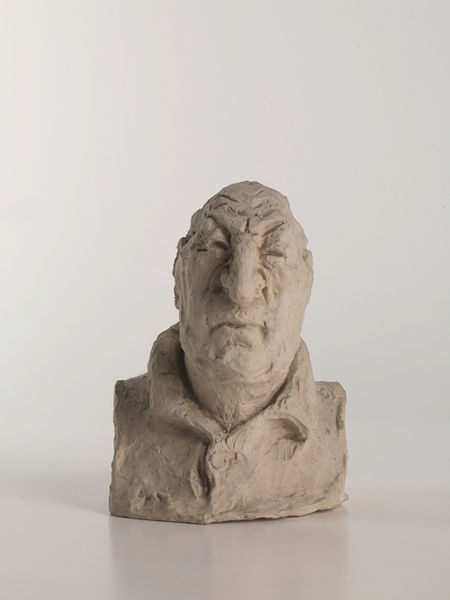
Titel: Graf François-Dominique Reynaud de Montlosier
Künstler: Honoré Daumier
Standort: Karlsruhe
Institution: Staatliche Kunsthalle Karlsruhe
Schlagwörter: kopf, mann, schatten, weiß, ocker, braun, grau, hell, mund, nase, ohr, stirn, blick, rot, beige, alt, hemd, jacke, augen, böse, falten, gesicht, kragen, mensch, stein, bildnis, hals, herr, portrait, porträt, figur, mantel, augenbrauen, kinn, knopf, lippen, ohren, schultern, traurig, oval, rund, keramik, krug, skulptur, statue, ton, relief, wangen, modell, moderne, lehm, modern, kahl, karikatur, handarbeit, grübchen, büste, glatze, grimmig, schlitzaugen, wütend, plastik, nachdenklich, geschlossen, foto, roh, alter, denken, oberfläche, torso, groß, verkniffen, karrikatur, stirnfalten, entwurf, mürrisch, stirnfalte, daumier, fuck, handwerk, grimasse, runzeln, zwinkern, rötlich, bozzetto, skeptisch, gips, fragend, männerkopf, gebrannt, modelliert, bozetto, getöpfert, modellieren, dreidimensional, terrakotta, länglich, polo, angestrengt, alter man, runzel, ärgerlich, stirne, giacometti, verzogen, tonfigur, stirnrunzeln, verwunderung, augen mund, suchend, armlos, prträt, große nase, zinken, pollock, mantelkragen, zusammengekniffen, mies, skulprue, krangen, handgemacht, krähenfüße, 3d, tt, zu, keine arme, ungebrannt, rümpfen, die nase, names, verpeilt, gefurcht, gefurchte, mürrsich, zz, ezez, zerez, tonbüste, pläte, hals nase, nase rümpfen, mund gekniffen, kopf ton büste portrait mann